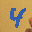
Label: 4